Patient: sex F, age 51
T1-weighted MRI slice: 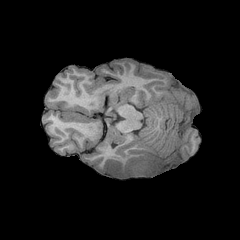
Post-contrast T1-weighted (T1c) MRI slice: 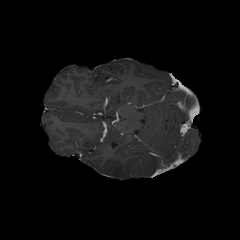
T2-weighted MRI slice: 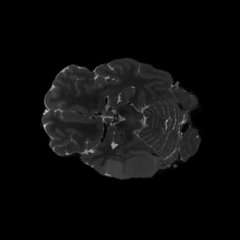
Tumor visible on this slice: yes
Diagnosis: Astrocytoma, IDH-wildtype
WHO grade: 3